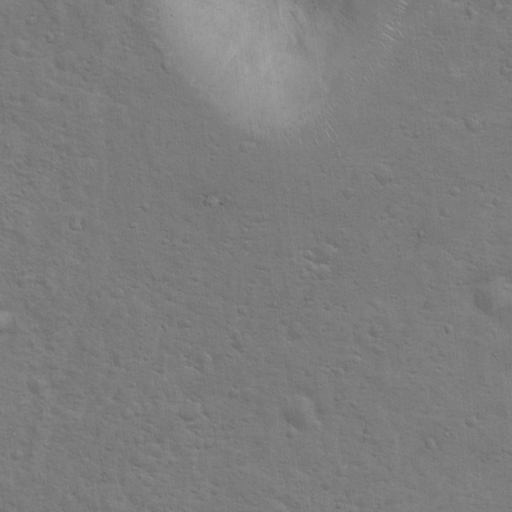
Classes present: Background